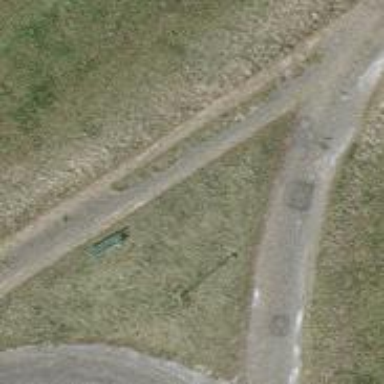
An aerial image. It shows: Bench.